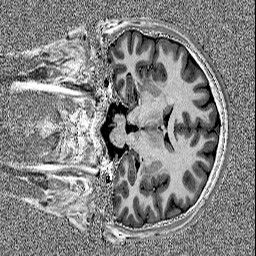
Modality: MP2RAGE
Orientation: coronal
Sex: male